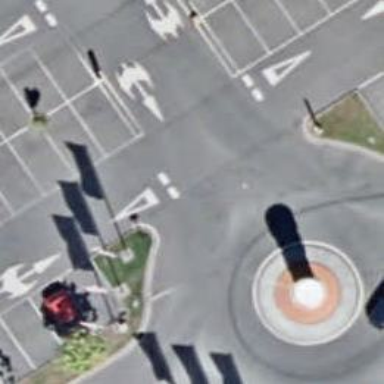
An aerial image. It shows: Roundabout with service parking aisle.